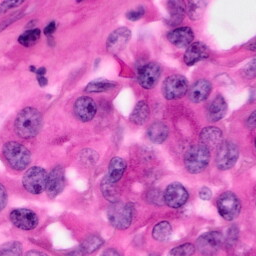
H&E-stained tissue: Pancreatic